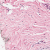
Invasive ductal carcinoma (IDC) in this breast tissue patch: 0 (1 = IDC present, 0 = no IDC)